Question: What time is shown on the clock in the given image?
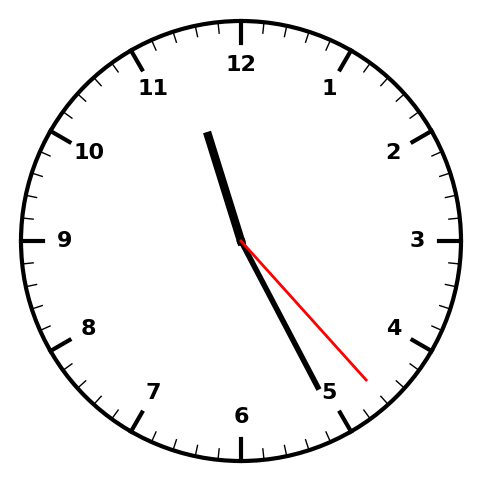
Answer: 11:25:23